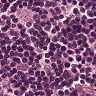
Metastatic tissue present: no